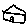
Label: house